Interaction volume radius: 5 \u00c5
Interaction volume height: 20 \u00c5
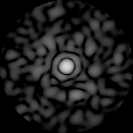
Disorder parameter: 0.8329